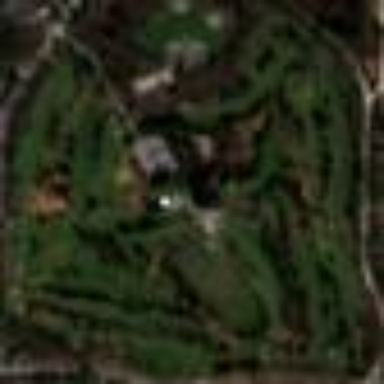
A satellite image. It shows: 18-hole golf course categorized under leisure land.